Question: >
<URL>
I am trying to put two plots produced with 'ggplot' on the same page, top and bottom, so that their widths are the same. The data is from the same time series, x axis being time, so it is important that data points with the same time are not shifted horizontally with respect to each other. I tried 'grid.arrange' from package gridExtra:
'''
grid.arrange(p1, p2)
'''
but the plots have different widths due to different widths of y axis labels. I looked at <URL> that deals with similar problem, but I could not apply that information to solve my problem.

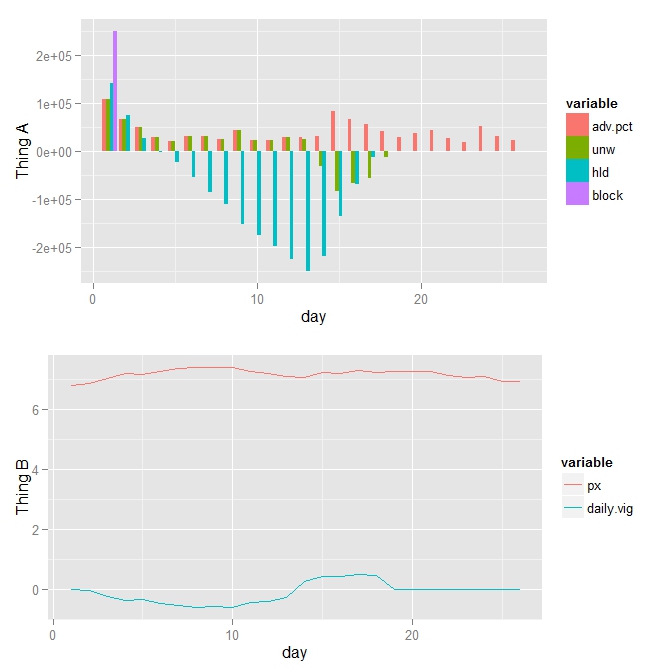
Answer: As per my comment (and also the comment in the middle of the @Justin answer) 'facet_wrap' may be the way to go. It generates something like the image below. Obviously you'd need to play around with colours, legends and maybe the order of the factors, but you can see the general approach. Code follows image.

'''
library(ggplot2)
library(reshape)
mydf <- data.frame(day = 1:10,
upper1 = runif(10, 10000, 20000),
upper2 = runif(10, 15000, 16000),
lower1 = runif(10, 1, 10),
lower2 = runif(10, 3, 8))
mydf.melt <- melt(mydf, id.var = 'day')
mydf.melt$grouping <- ifelse(mydf.melt$value >= 10000, "upper", "lower")
ggplot(mydf.melt, aes(x = day, y = value, group = variable)) +
geom_line() +
facet_wrap(~ grouping, ncol = 1, scales = "free_y")
'''